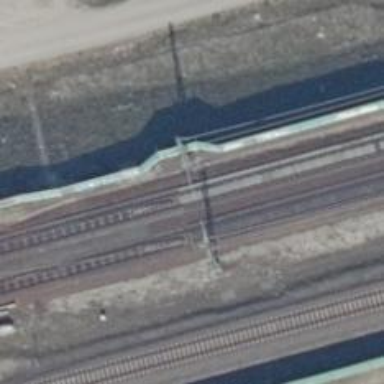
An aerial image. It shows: Milestone along the railway with catenary mast.